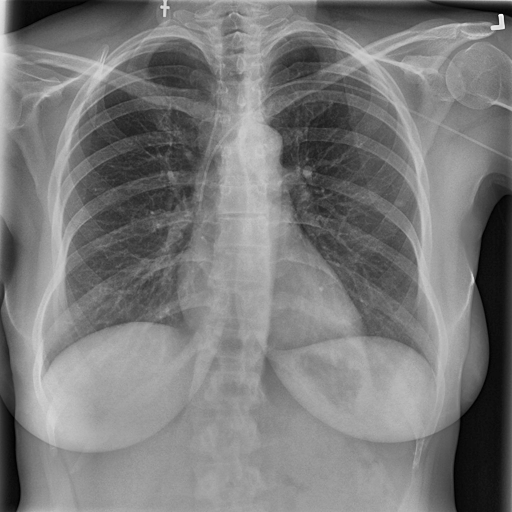
Finding: NORMAL